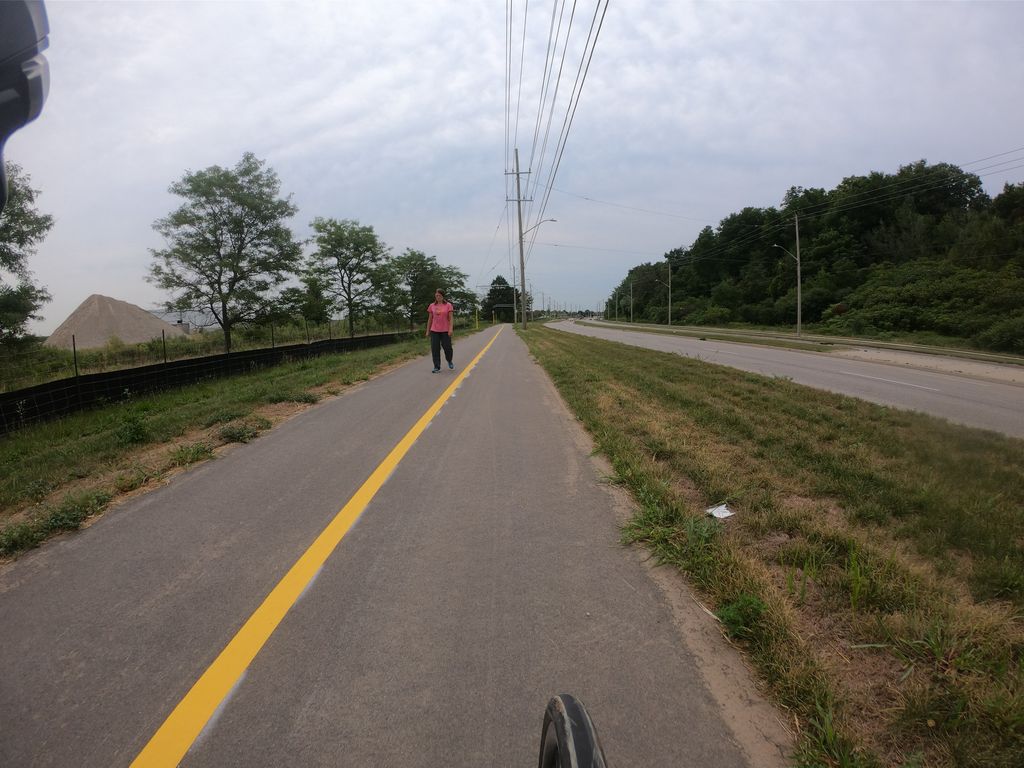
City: kitchener-waterloo